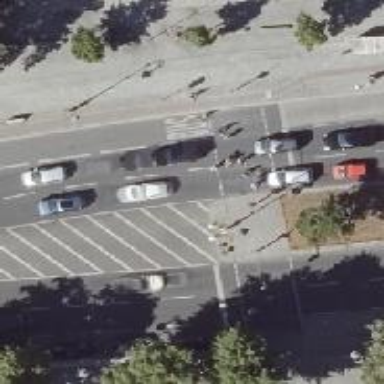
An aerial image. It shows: Crossing with traffic signals.